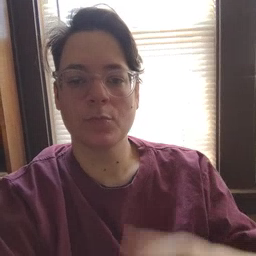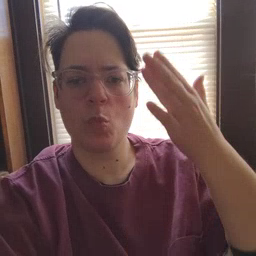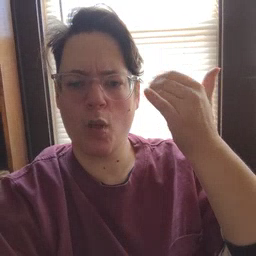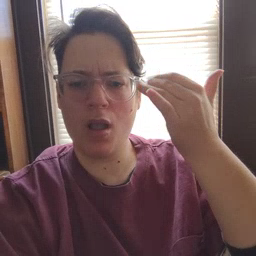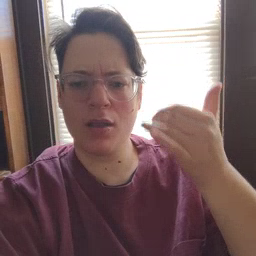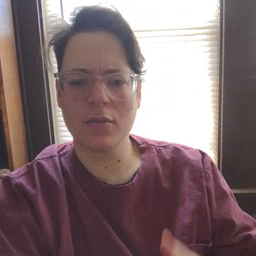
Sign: why